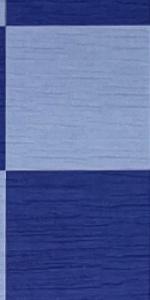
Label: Empty